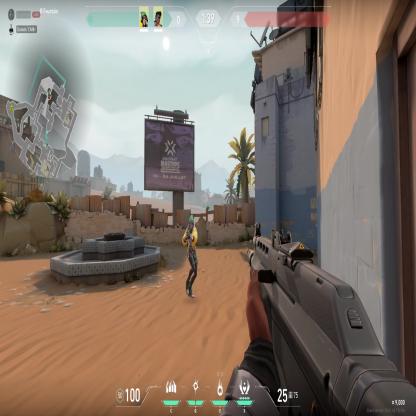
Label: teammate